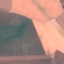
Land use / land cover: AnnualCrop